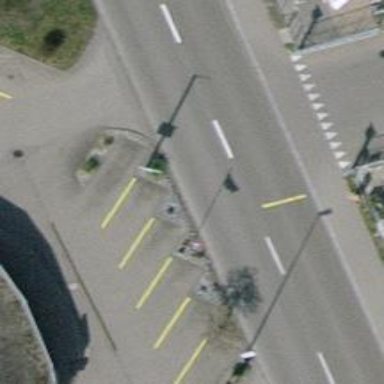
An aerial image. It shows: Flagpole which is man-made.